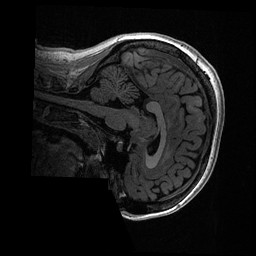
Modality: T1w
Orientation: sagittal
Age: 19
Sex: female
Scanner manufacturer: ge
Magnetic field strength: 3 T
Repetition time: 0.006952 s
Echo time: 0.00292 s